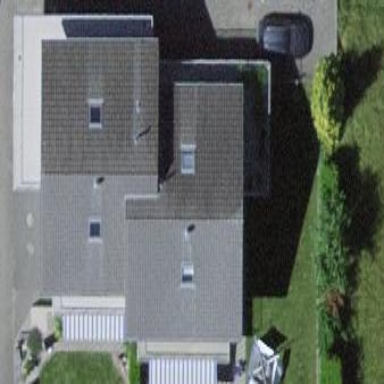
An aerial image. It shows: Gabled roof on residential building.